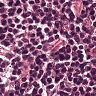
Metastatic tissue present: no